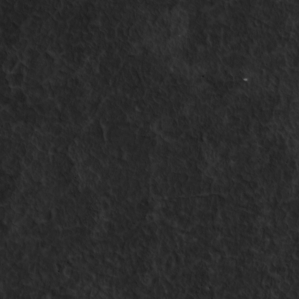
Label: non_frost